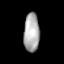
Tissue: lung
Cell type: Endothelial cells
Senescence score: 0.5781
Nuclear area (px): 596
Mean DAPI intensity: 171.755